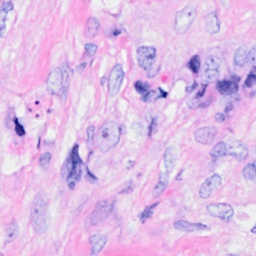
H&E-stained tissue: Breast